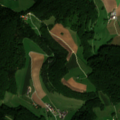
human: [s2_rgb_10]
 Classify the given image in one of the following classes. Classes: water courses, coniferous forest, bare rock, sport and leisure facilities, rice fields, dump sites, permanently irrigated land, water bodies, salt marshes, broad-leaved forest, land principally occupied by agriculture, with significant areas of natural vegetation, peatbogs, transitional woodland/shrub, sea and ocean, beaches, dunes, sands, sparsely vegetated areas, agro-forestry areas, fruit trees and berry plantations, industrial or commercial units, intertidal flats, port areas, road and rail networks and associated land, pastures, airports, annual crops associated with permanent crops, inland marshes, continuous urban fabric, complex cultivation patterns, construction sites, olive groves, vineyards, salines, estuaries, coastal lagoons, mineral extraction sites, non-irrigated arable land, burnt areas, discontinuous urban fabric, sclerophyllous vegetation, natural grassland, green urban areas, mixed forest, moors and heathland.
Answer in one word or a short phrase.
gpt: non-irrigated arable land, broad-leaved forest, mixed forest